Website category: university
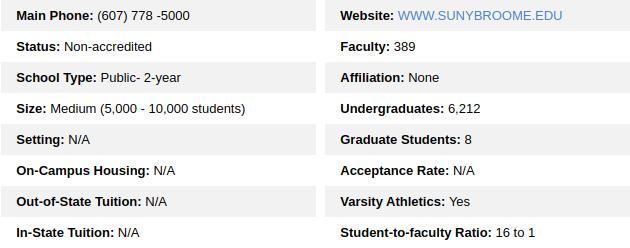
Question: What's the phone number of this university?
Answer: (607) 778 -5000

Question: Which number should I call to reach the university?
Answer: (607) 778 -5000

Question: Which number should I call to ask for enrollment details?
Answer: (607) 778 -5000

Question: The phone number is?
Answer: (607) 778 -5000

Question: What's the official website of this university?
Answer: WWW.SUNYBROOME.EDU

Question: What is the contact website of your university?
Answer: WWW.SUNYBROOME.EDU

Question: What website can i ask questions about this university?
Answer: WWW.SUNYBROOME.EDU

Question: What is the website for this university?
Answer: WWW.SUNYBROOME.EDU

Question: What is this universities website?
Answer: WWW.SUNYBROOME.EDU

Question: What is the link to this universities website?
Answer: WWW.SUNYBROOME.EDU

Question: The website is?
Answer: WWW.SUNYBROOME.EDU

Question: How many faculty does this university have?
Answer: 389

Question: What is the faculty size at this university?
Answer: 389

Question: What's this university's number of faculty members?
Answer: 389

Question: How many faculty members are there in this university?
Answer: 389

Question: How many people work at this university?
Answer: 389

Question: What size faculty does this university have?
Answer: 389

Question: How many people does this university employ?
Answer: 389

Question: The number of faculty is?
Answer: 389

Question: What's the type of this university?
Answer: Public- 2-year

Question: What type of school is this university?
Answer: Public- 2-year

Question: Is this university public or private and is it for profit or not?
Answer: Public- 2-year

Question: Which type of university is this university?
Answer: Public- 2-year

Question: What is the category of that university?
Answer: Public- 2-year

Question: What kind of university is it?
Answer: Public- 2-year

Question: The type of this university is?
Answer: Public- 2-year

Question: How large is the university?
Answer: Medium (5,000 - 10,000 students)

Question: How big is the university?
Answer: Medium (5,000 - 10,000 students)

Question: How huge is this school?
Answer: Medium (5,000 - 10,000 students)

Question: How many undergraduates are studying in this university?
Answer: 6,212

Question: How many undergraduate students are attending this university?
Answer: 6,212

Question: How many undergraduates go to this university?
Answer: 6,212

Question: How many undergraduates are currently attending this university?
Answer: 6,212

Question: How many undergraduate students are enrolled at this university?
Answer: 6,212

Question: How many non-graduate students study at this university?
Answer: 6,212

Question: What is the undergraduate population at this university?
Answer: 6,212

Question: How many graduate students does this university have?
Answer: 8

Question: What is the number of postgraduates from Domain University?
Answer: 8

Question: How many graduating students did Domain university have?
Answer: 8

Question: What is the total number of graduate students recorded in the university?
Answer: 8

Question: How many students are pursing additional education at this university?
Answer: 8

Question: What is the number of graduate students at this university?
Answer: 8

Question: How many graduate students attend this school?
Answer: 8

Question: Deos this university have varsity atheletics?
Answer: Yes

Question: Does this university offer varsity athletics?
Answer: Yes

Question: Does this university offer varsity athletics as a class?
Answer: Yes

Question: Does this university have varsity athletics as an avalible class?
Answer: Yes

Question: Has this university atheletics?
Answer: Yes

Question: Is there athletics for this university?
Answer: Yes

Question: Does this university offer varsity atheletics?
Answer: Yes

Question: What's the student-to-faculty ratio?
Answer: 16 to 1

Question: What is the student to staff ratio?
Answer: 16 to 1

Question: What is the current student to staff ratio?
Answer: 16 to 1

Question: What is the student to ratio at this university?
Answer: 16 to 1

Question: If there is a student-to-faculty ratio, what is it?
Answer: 16 to 1

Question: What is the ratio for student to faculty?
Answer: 16 to 1

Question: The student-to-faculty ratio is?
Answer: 16 to 1